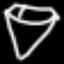
Label: diamond